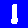
Digit: 1